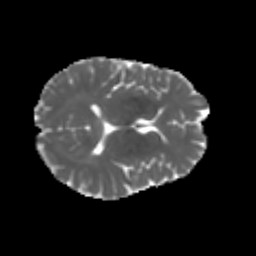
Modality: MD
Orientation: axial
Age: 29
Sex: male
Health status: healthy